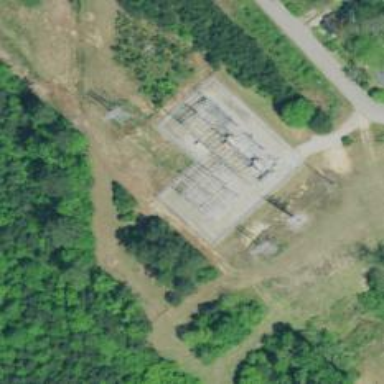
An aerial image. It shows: Distribution substation surrounded by fence.